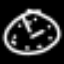
Label: clock